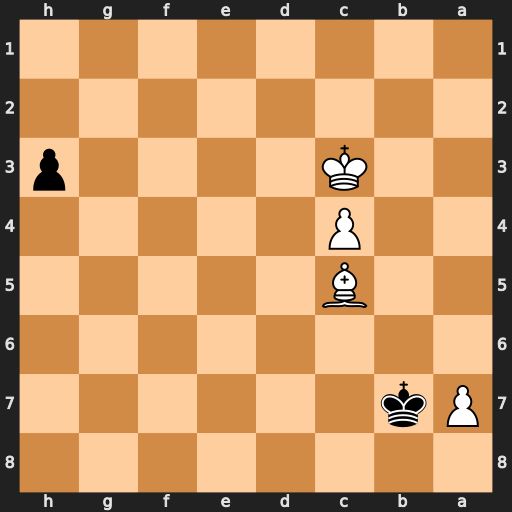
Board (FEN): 8/Pk6/8/2B5/2P5/2K4p/8/8
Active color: b
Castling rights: -
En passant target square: -
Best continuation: h2 Bd6 h1=Q